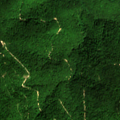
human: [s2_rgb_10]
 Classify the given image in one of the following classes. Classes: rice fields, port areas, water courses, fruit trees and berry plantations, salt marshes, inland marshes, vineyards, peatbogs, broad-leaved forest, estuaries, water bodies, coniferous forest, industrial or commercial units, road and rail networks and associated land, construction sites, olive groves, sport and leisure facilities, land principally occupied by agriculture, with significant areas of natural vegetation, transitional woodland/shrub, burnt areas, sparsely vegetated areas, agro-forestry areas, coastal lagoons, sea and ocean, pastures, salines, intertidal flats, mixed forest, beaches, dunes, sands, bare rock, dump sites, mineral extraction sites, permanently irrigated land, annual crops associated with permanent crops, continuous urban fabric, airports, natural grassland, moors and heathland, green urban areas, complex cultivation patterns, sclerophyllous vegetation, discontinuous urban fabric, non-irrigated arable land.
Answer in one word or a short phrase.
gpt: broad-leaved forest